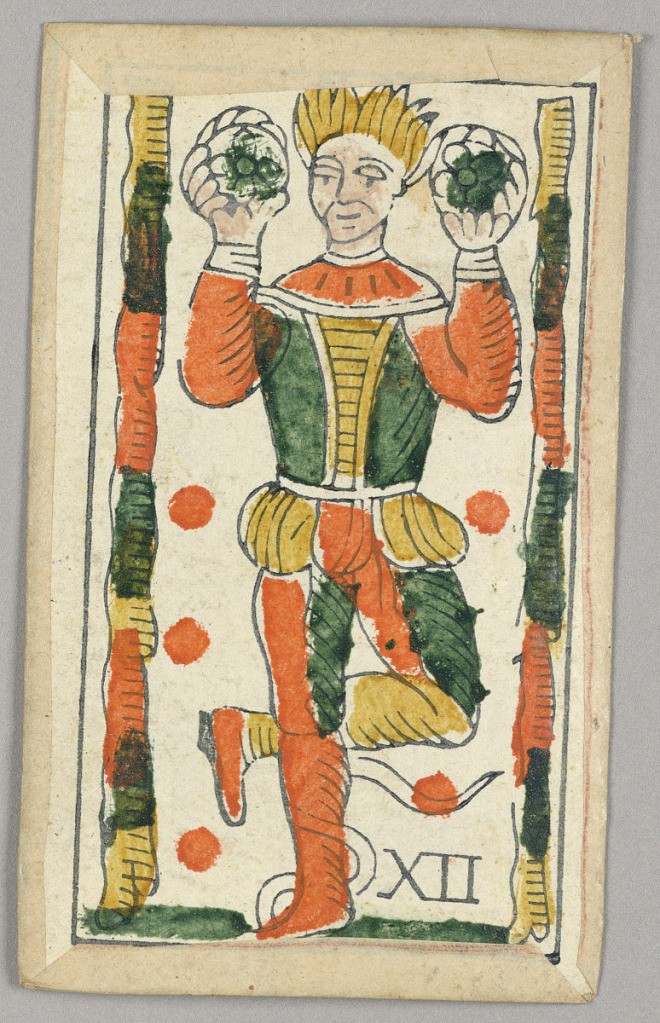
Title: Minchiate (Tarot) Playing Card
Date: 17th century
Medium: Stencil-colored woodblock print
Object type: Playing card
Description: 1909-22-1-1/35: Partial set of Italian Minchiate playing cards50;     1909-22-1-12: Part of a set of Italian Minchiate playing cards.50